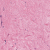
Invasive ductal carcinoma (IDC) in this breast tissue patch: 0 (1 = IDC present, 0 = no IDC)